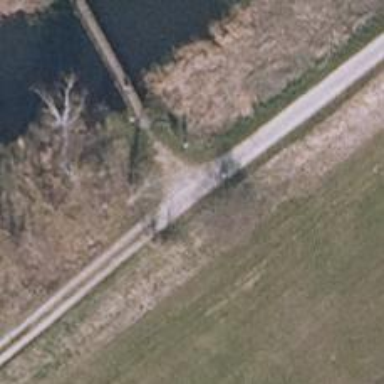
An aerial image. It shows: Dirt path.